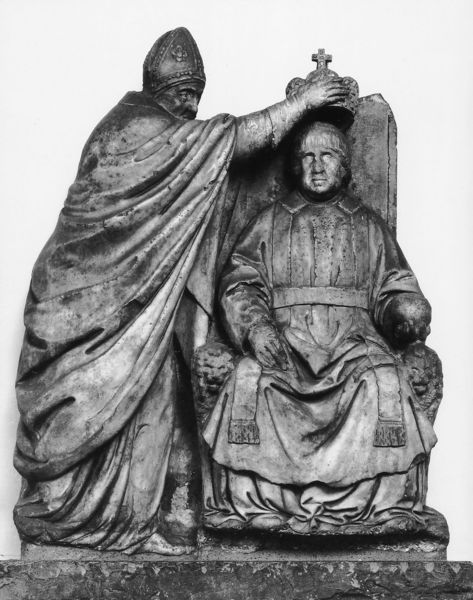
Titel: Ferrante I. von Aragon wird zum König gekrönt
Künstler: Benedetto da Maiano
Institution: Florenz, Bargello
Schlagwörter: fuß, hand, mann, umhang, menschen, sitzen, bewegung, hut, marmor, männer, band, falten, sockel, stein, kirche, geistlicher, gewand, mantel, reich, krone, skulptur, statue, bischof, kaiser, könig, papst, thron, draperie, faltenwurf, plastik, kreuz, kugel, löwen, mittelalter, krönung, löwe, insignien, ornat, zepter, römisch, mamor, weltkugel, reichsapfel, krönen, investitur, reichspafel